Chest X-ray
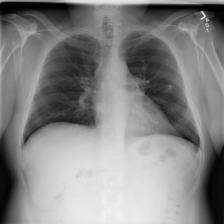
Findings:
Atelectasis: negative
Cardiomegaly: negative
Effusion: negative
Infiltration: positive
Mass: negative
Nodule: negative
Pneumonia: negative
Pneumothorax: negative
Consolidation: negative
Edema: negative
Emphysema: negative
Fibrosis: negative
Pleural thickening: negative
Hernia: negative